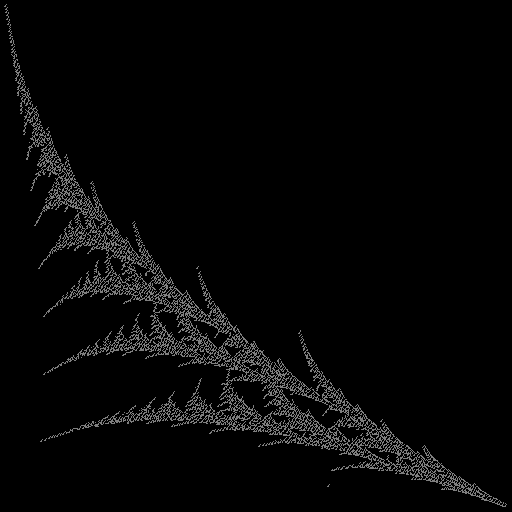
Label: umbrellafern